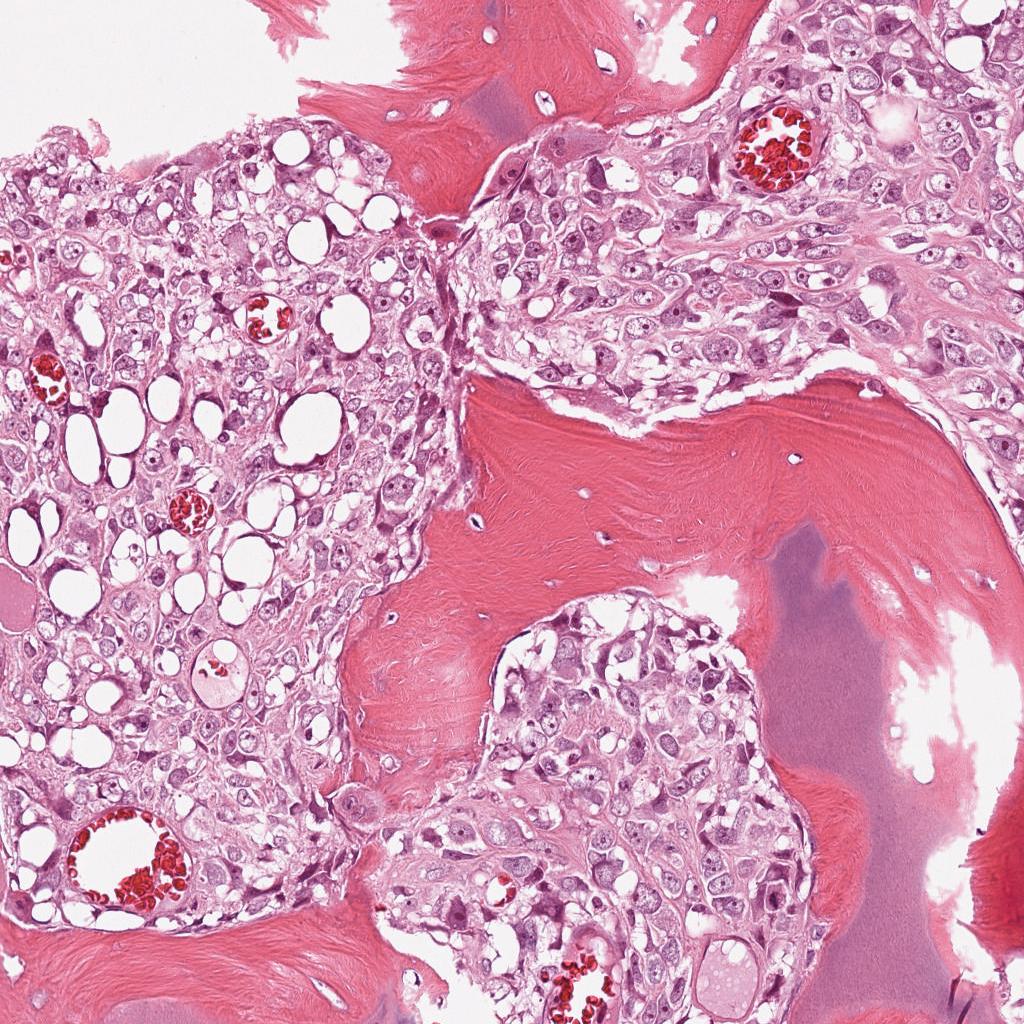
Label: Viable